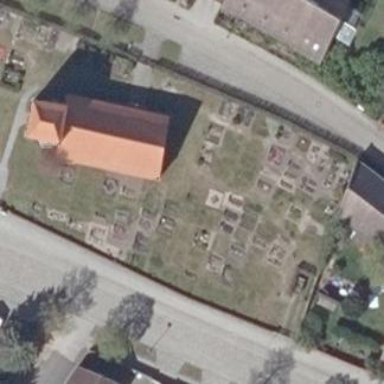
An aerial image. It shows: Cemetery.